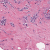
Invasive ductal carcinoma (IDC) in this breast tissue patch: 1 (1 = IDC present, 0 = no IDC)